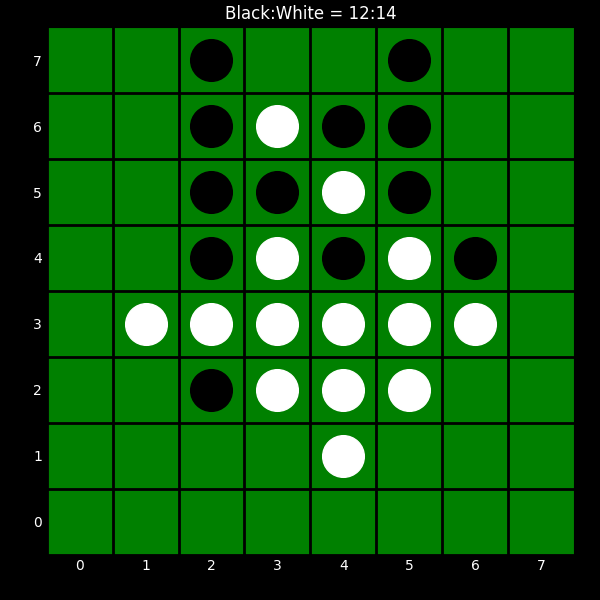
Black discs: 12
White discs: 14